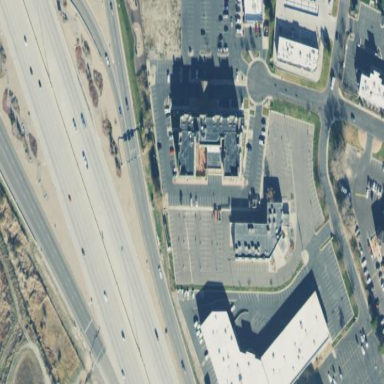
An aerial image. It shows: Retail area.